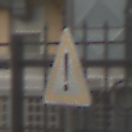
Verkehrszeichen: Gefahrenstelle
Umgebung: Outdoor, Urban
Tageszeit: MorningAfternoon
Wetter: Overcast
Licht: Natural
Jahreszeit: NotSpecified
Kontrast: LowContrast